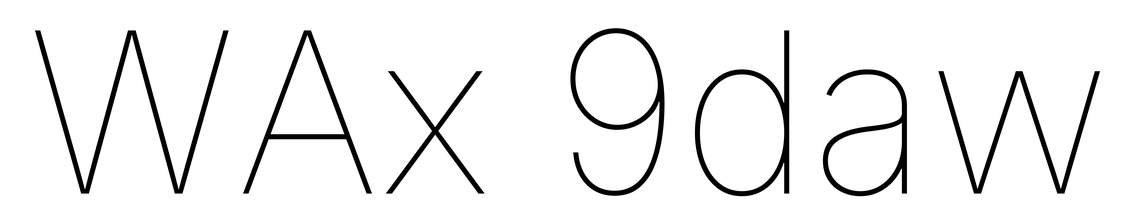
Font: Inter_Thin